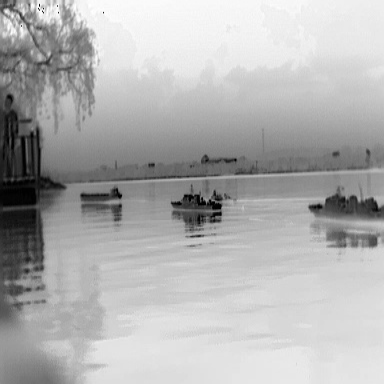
There are three objects shown in the infrared image, including two warships, and a liner.